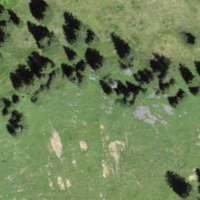
EUNIS habitat code: 23
Species observed at this site:
Neotinea ustulata